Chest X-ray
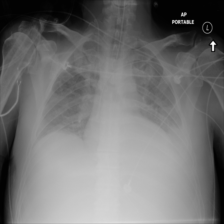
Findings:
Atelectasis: negative
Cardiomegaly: negative
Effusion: negative
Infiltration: negative
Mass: negative
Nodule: negative
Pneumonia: negative
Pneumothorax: negative
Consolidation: negative
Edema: negative
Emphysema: negative
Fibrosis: negative
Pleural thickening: negative
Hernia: negative